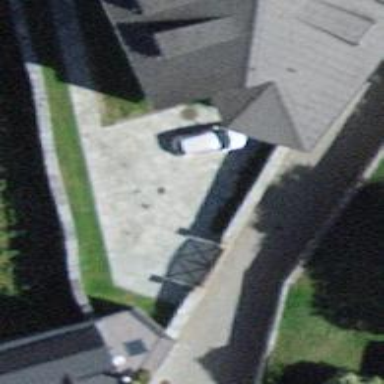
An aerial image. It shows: Gate.